Field crop: tomato
Growth stage: 1
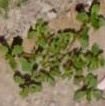
Species: portulaca